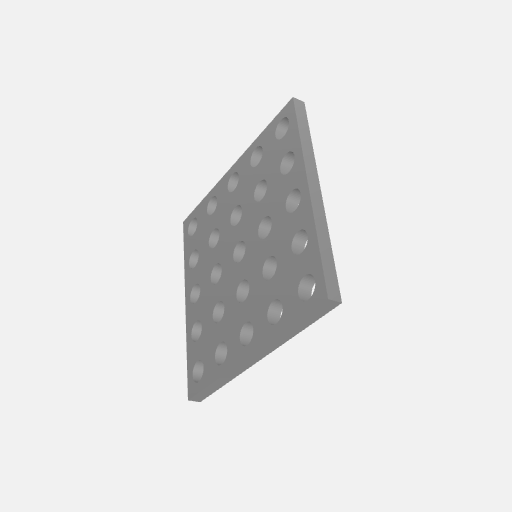
Part: GridPlate5x5H